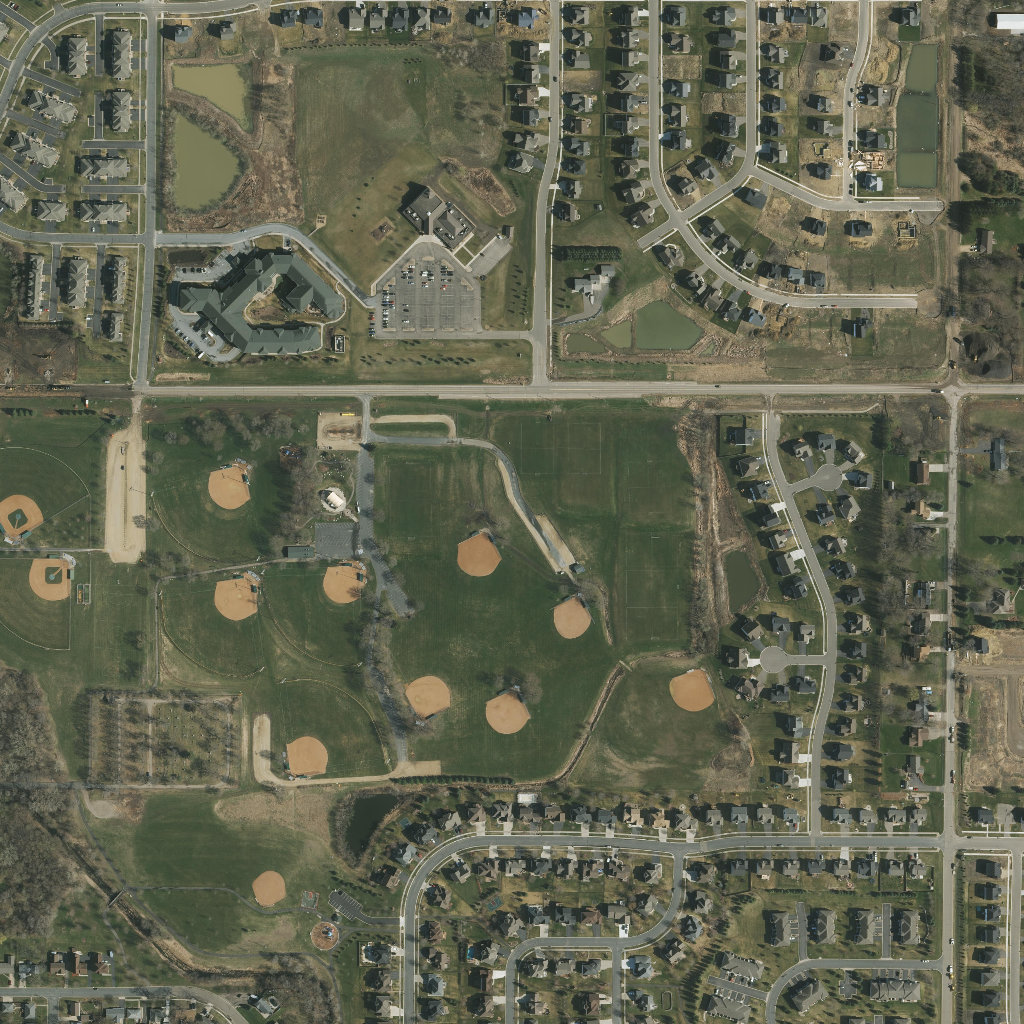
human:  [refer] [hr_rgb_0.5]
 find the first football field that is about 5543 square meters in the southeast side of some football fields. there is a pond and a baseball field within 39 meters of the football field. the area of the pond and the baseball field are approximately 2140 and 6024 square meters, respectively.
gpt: <box>[[60, 52, 66, 62, 0]]</box>

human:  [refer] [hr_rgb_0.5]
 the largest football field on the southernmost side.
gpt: <box>[[60, 52, 66, 62, 0]]</box>

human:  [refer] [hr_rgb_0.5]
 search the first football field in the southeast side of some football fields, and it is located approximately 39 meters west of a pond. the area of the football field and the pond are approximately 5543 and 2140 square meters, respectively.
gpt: <box>[[60, 52, 66, 62, 0]]</box>